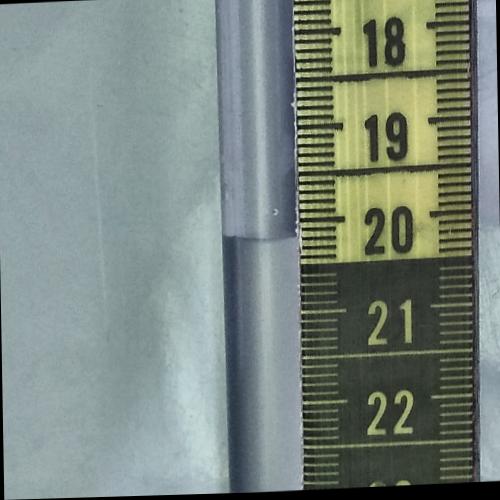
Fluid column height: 20.2 cm